Interaction volume radius: 5 \u00c5
Interaction volume height: 10 \u00c5
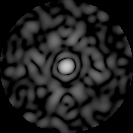
Disorder parameter: 0.7837